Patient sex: M
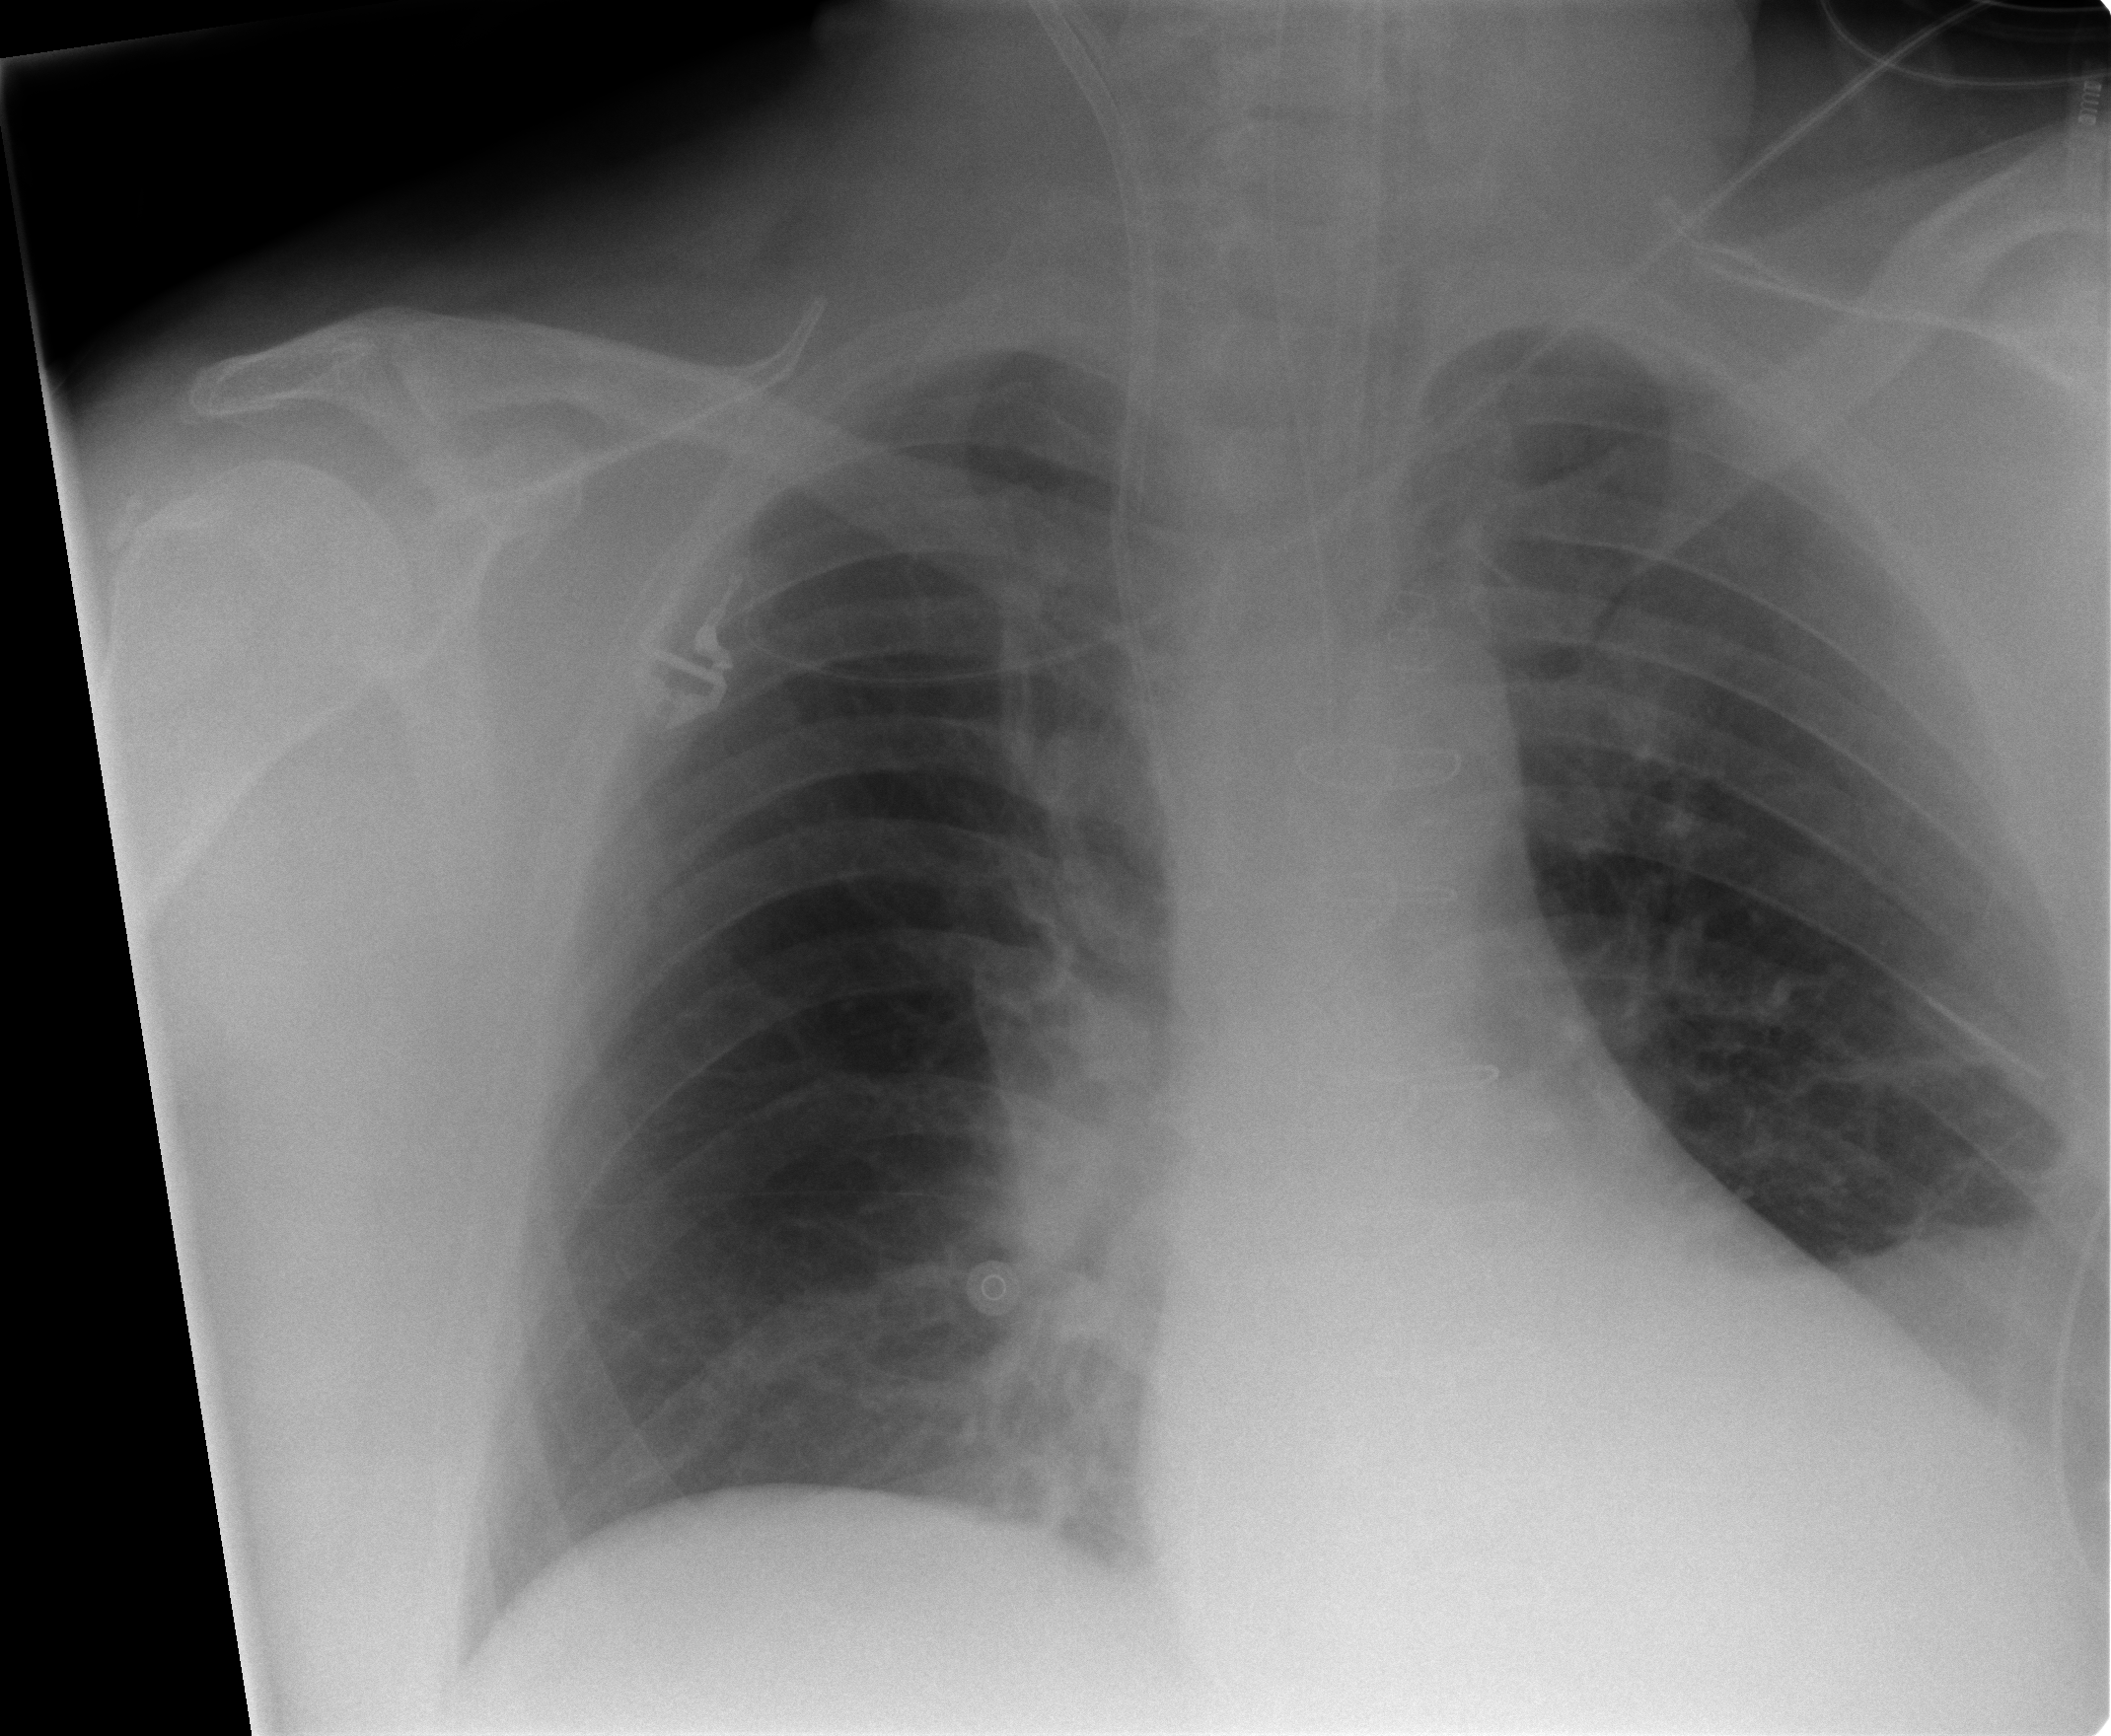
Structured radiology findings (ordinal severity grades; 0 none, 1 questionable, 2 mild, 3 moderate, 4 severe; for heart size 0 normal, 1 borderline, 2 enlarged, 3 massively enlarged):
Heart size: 0
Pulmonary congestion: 1
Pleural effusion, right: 0
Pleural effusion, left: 0
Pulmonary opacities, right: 0
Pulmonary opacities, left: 0
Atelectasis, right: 1
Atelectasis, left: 1